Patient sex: F
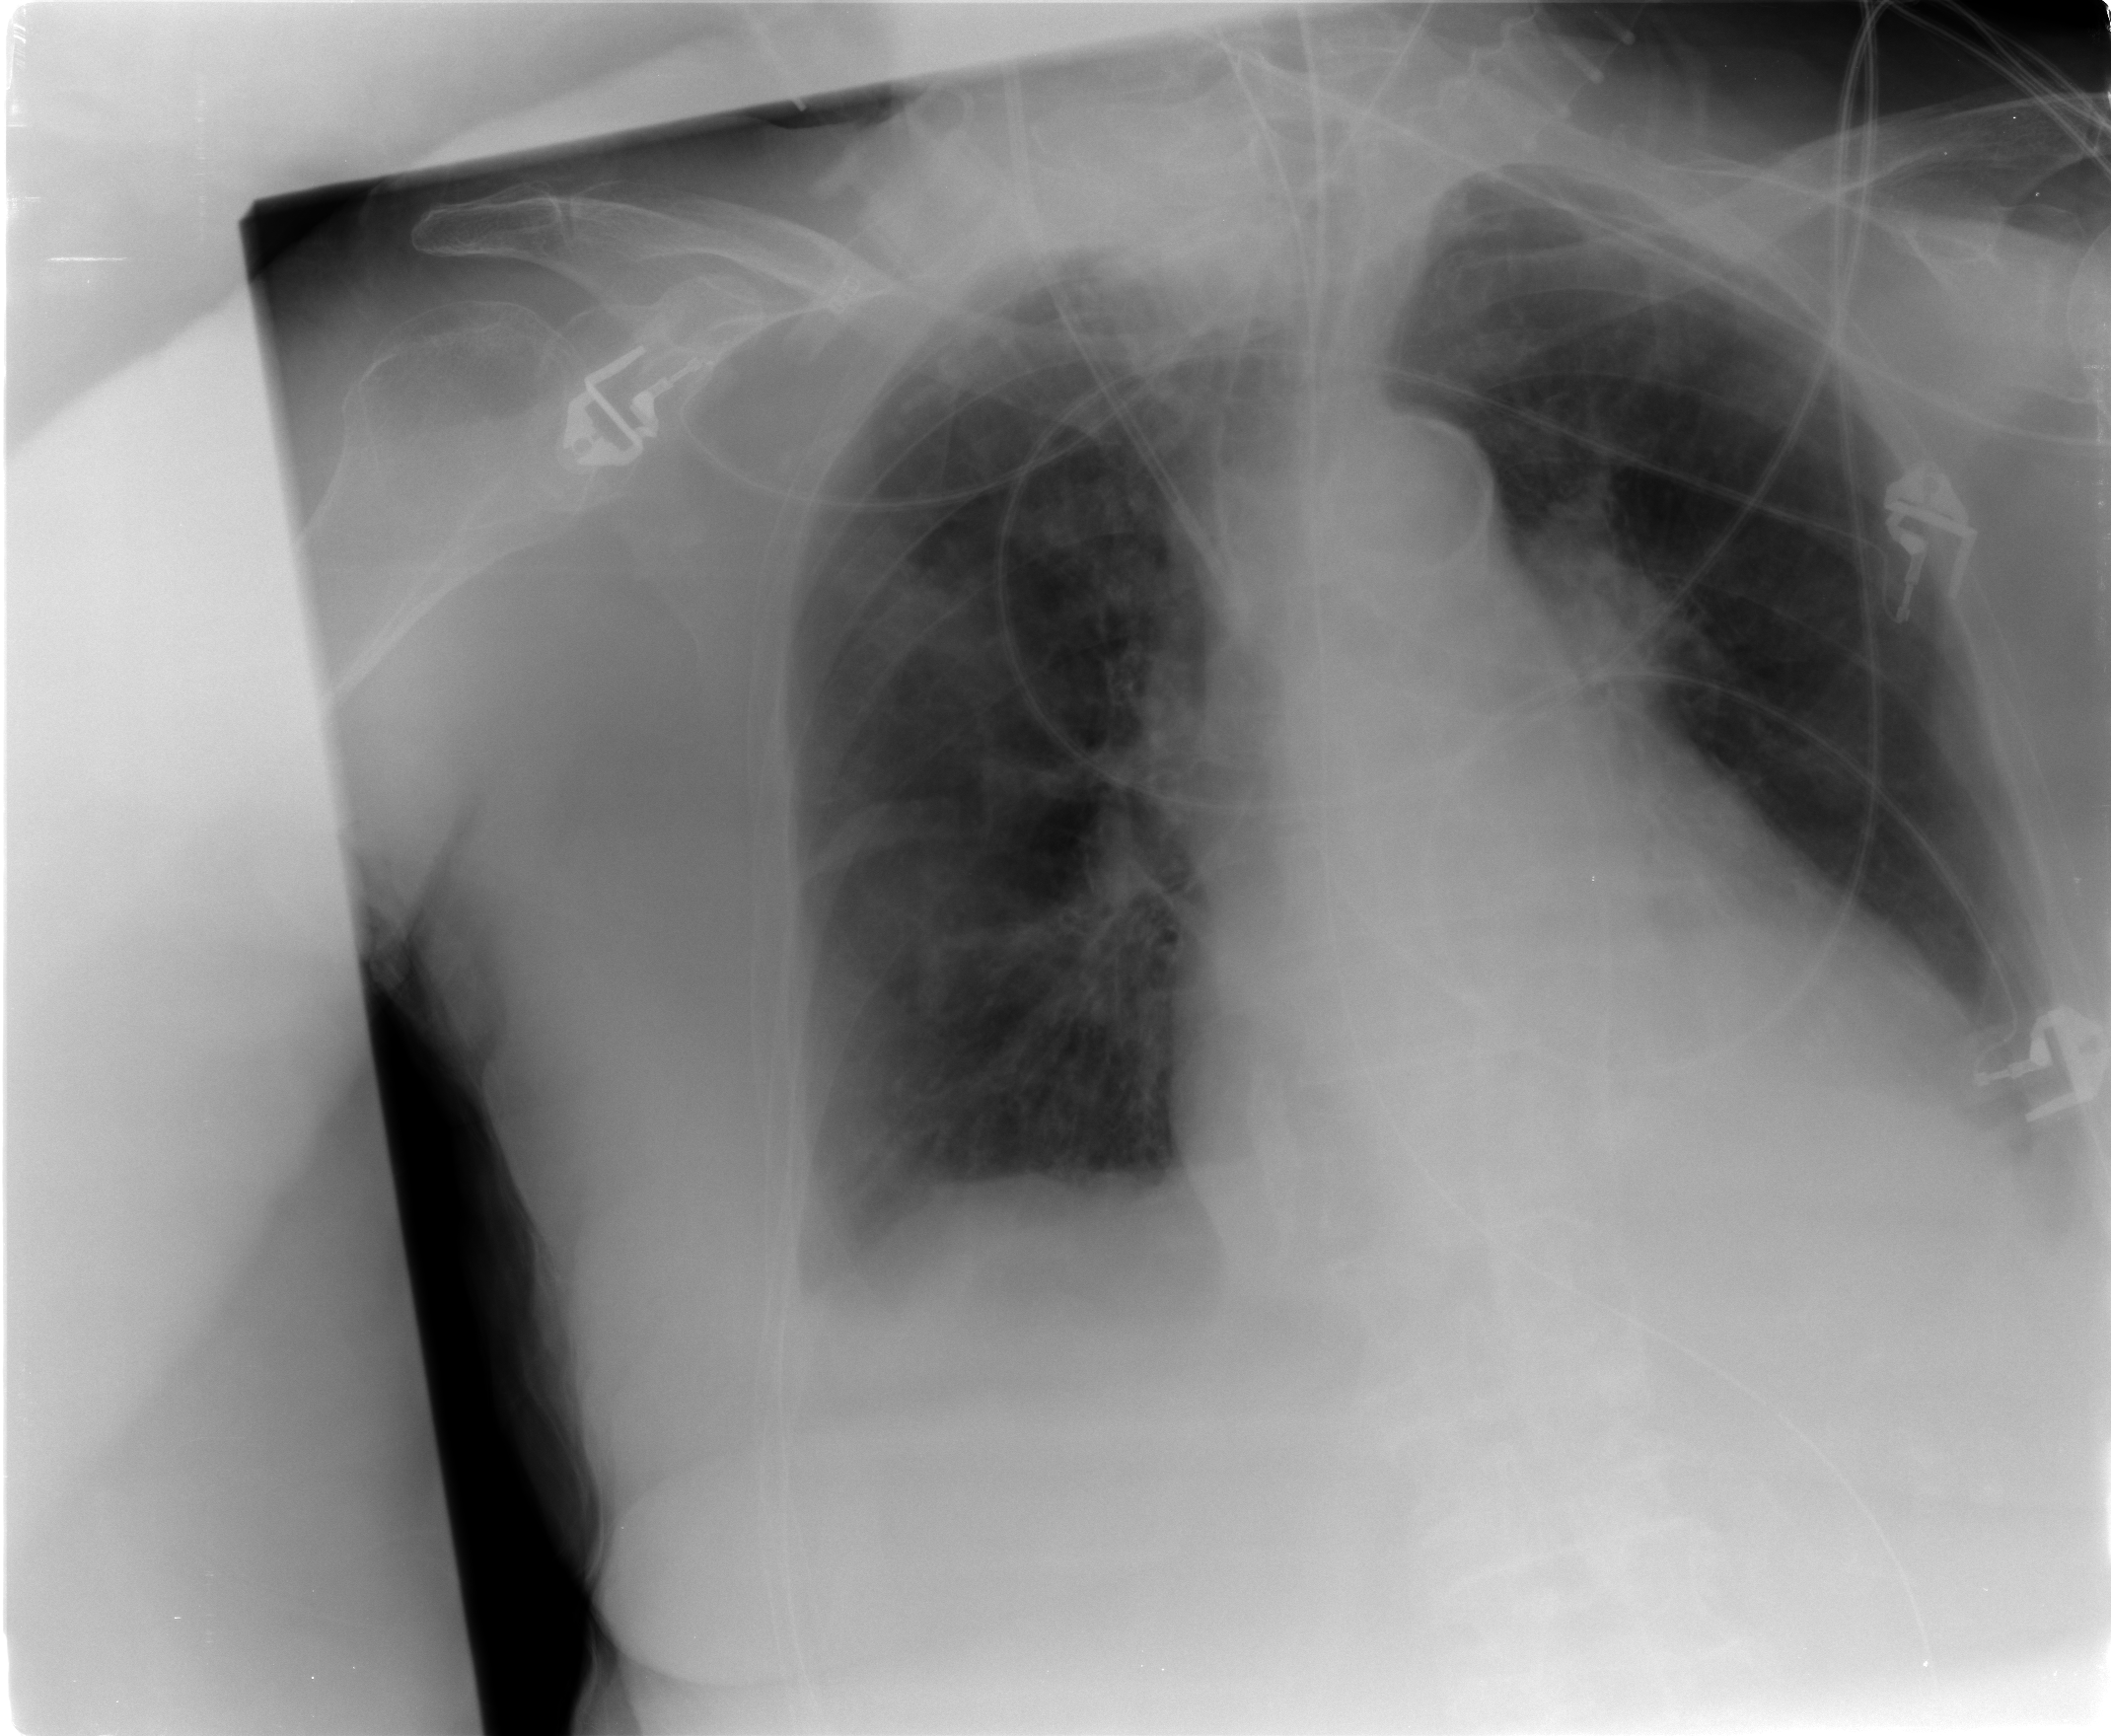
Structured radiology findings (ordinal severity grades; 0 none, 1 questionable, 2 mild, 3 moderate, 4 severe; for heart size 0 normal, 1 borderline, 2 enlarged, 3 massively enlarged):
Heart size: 2
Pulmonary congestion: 0
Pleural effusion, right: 2
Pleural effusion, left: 2
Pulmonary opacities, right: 0
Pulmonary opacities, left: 0
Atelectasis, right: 2
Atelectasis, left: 2